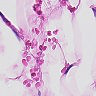
Metastatic tissue present: no